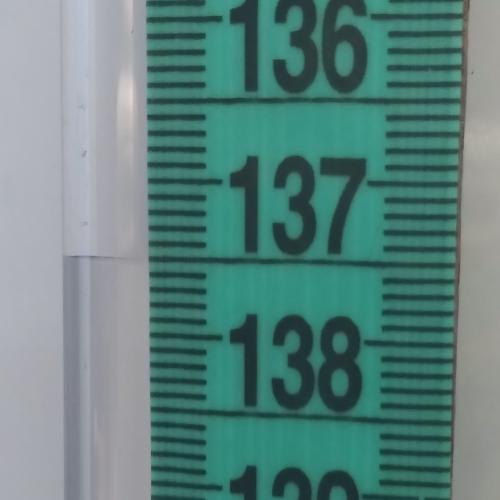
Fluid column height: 137.5 cm